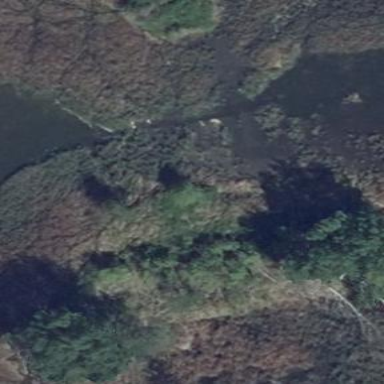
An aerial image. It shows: Wetland area used as meadow.